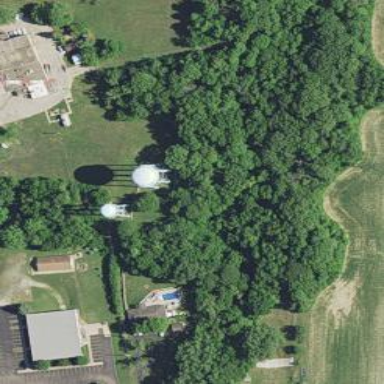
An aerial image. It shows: Water tower that is man-made.